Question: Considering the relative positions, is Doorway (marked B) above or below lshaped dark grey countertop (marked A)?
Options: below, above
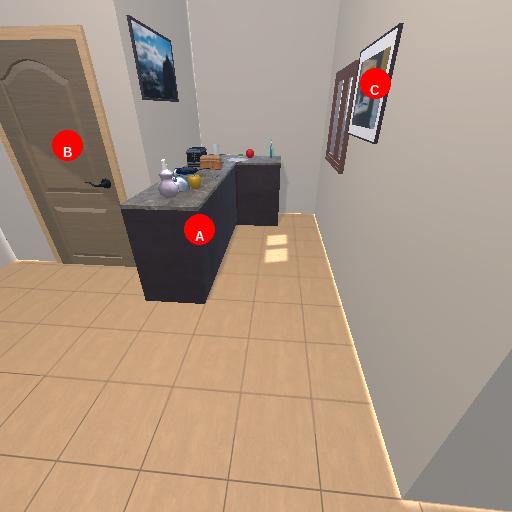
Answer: below